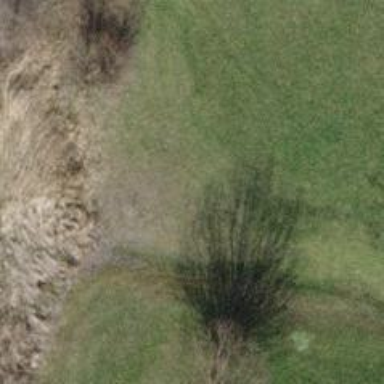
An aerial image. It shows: Golf course feature - water hazard.